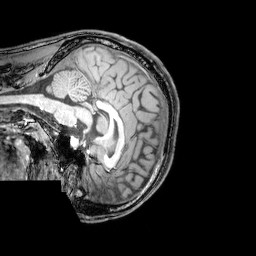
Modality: T1w
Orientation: sagittal
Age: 24
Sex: male
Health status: healthy
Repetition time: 0.081 s
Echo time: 0.037 s